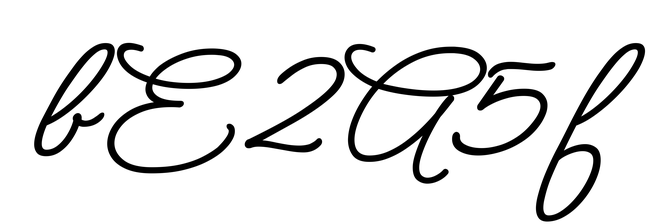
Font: MeowScript-Regular